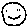
Label: smiley face